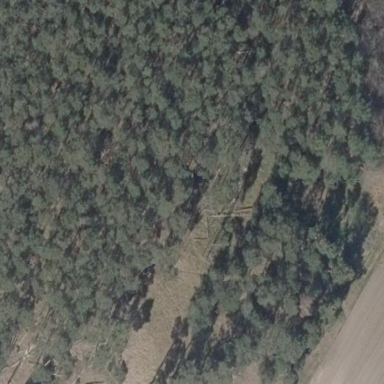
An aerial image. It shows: Forest area.